Question: I want to change position of default menus. I have live site backup on local workstation(wamp). Need to change the defaults menus which is top of the home page(i.e. above the logo). I want it in front of logo ie. in columns. In below image, showed what exactly i want. As am newbie to mangeto, i don't know how to make changes. Can anybody please help me.

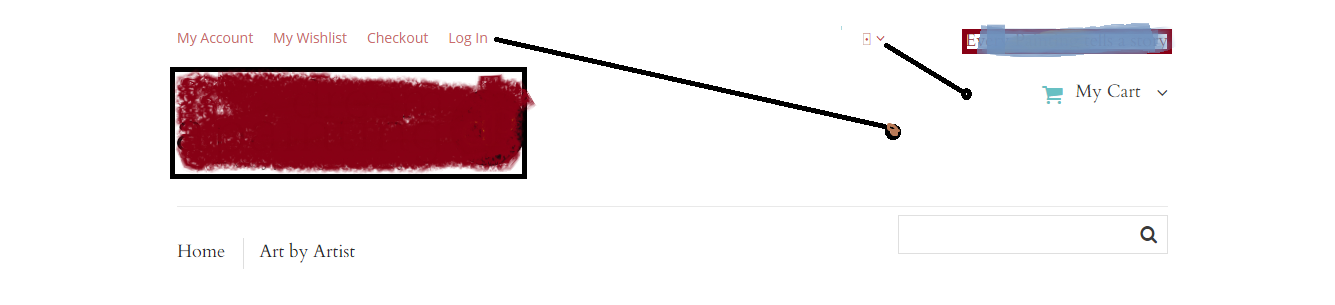
Answer: First, I suggest you enable template path hints. Go to 'admin->system', change the current configuration scope to one of your stores (near the top left), then click developer (developer is in the bottom left). Then in the Debug menu in the center, change Template Path Hints to Yes. This allows you to see which template phtml files serve which parts of your frontend.
The first phtml file to check is probably 'template/page/html/header.phtml' then 'topmenu.phtml'.
You should also look in 'layout/page.xml' and 'layout/local.xml', where you can chop and change blocks, just ctrl+find the template files, header, topmenu etc.
You can change the css, put in the relevant part in 'local.xml'
'''
<layout>
<default>
<reference name="root">
<reference name="head">
<action method="addCSS"><stylesheet>css/local.css</stylesheet></action>
</reference name="root">
</reference name="head">
</default>
</layout>
'''
Then in 'skin/frontend/pathtoyourtheme/css/local.css' you can implement your css changes.
(right click Inspect element is your friend. Change some of the values to test out how to move the menu. You'll probably want to try out css configurations of display (e.g. inline-block), float and position, along with reordering html elements like header-nav, header-logo etc.)
Make sure you're editing your own theme's files, not the default ones.